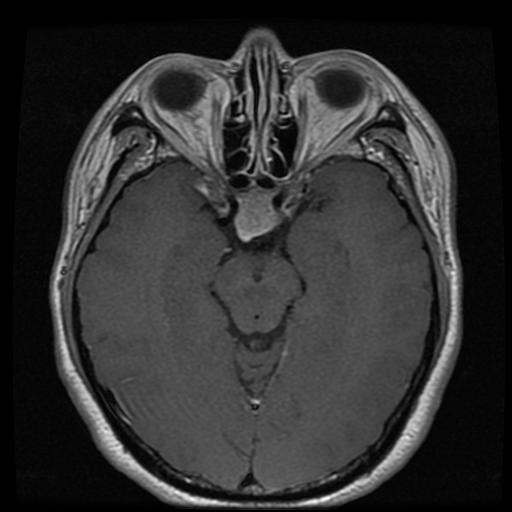
Label: pituitary